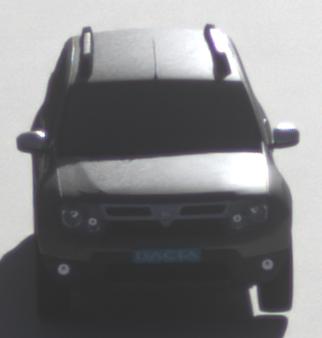
Make: Dacia
Model: Duster dCi 110 FAP
Detailed model: Duster (I)
Model produced from: 2010/06
Model produced until: 2013/11
Doors: 5
Color: gray
Road condition: dry road
Daytime: morning or afternoon
Contrast: high contrast